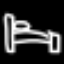
Label: bed